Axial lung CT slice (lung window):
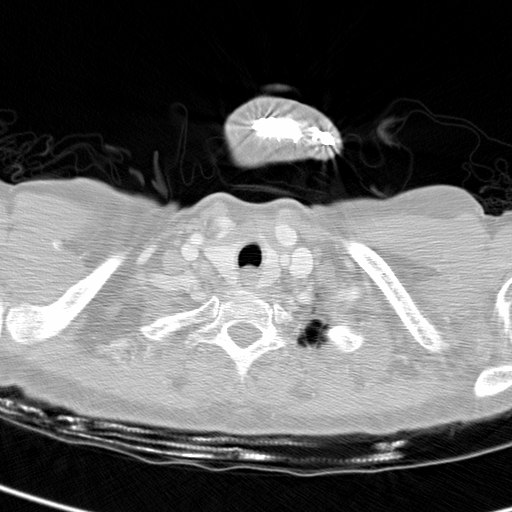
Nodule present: no